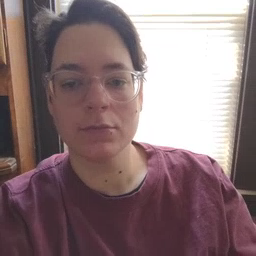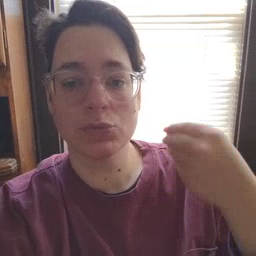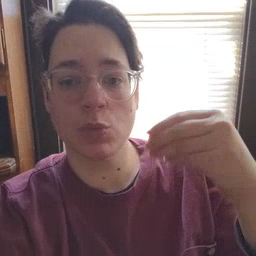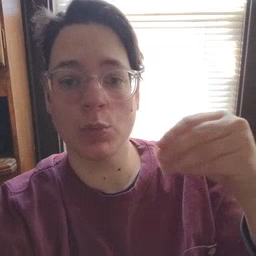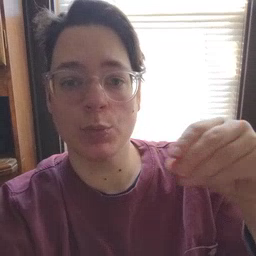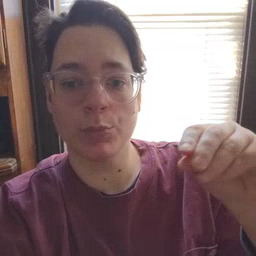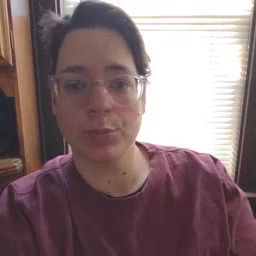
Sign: store